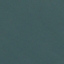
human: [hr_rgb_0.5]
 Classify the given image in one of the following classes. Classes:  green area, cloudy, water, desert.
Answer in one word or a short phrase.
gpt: water